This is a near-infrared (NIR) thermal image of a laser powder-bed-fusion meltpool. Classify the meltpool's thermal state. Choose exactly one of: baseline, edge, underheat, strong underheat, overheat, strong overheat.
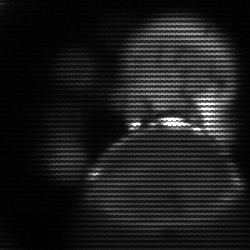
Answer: edge